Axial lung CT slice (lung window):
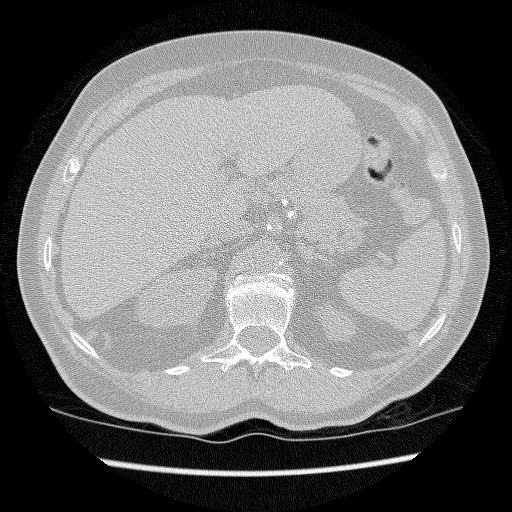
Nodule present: no